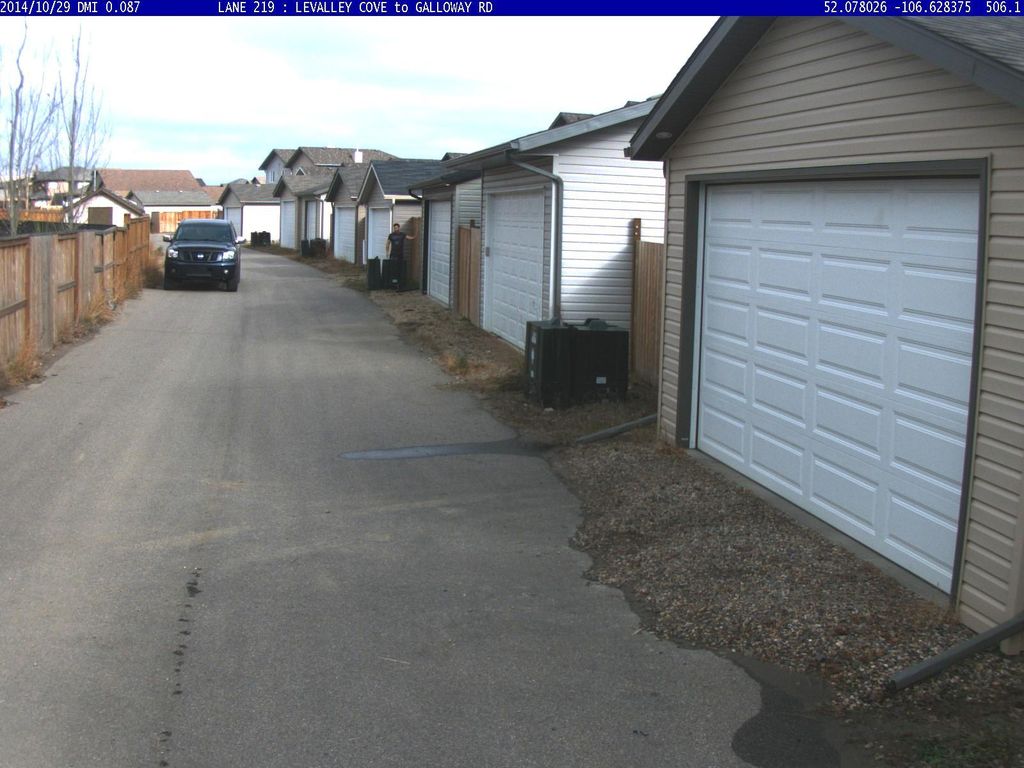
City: saskatoon